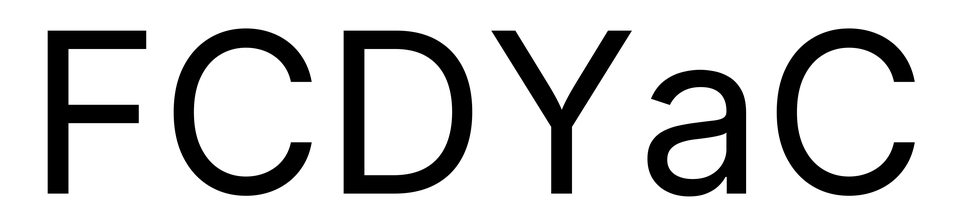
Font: Inter_Regular